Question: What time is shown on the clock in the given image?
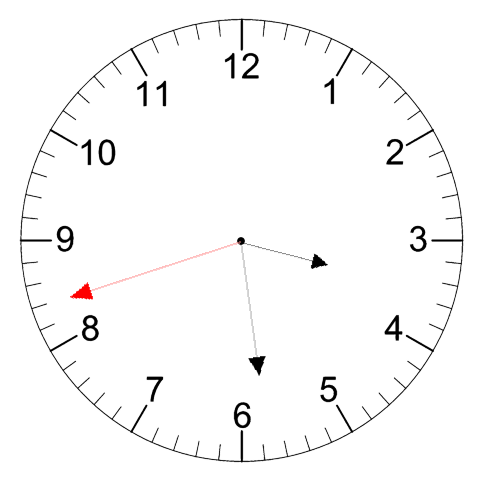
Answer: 03:28:42